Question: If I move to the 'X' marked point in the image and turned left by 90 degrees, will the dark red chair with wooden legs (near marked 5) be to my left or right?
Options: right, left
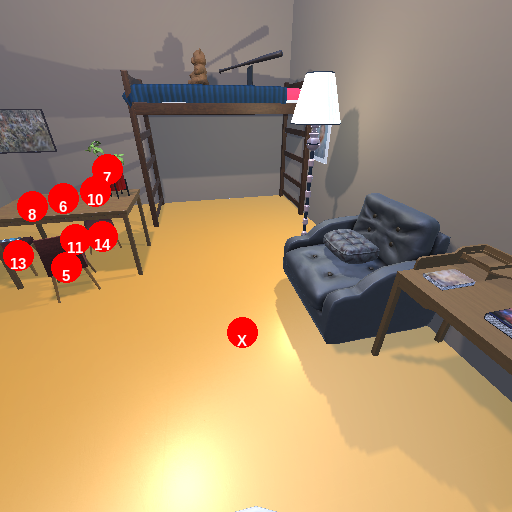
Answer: right